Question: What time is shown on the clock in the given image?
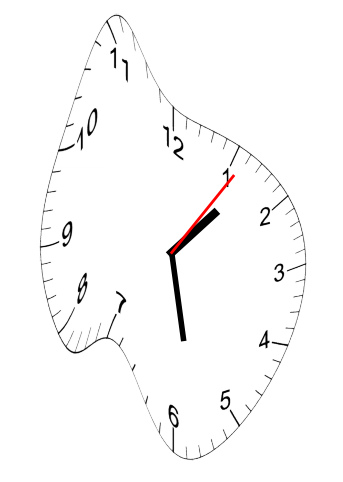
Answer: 01:28:06